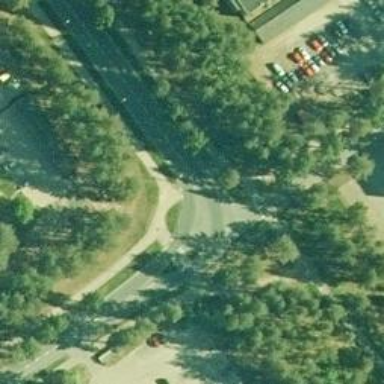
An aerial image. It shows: Asphalt cycleway.